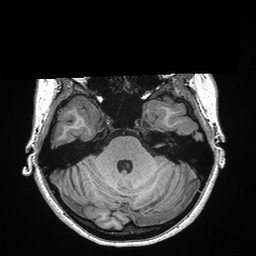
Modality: T1w
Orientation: coronal
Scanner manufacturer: siemens
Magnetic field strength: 3 T
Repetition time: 2.3 s
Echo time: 0.00298 s